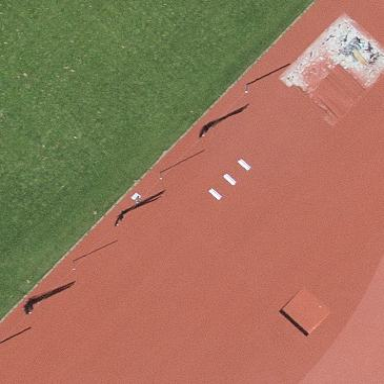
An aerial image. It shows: Stadium primarily used for athletics. The running track surface is made of tartan.